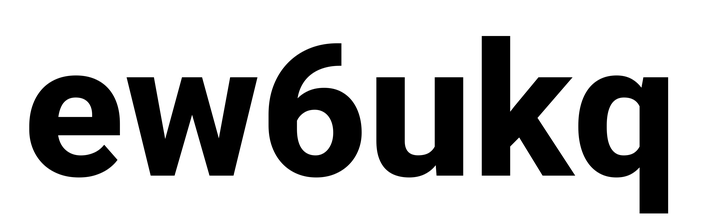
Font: Roboto_ExtraBold